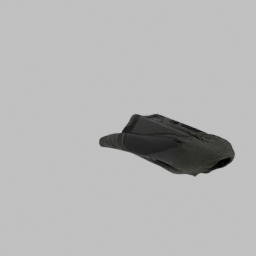
Label: people